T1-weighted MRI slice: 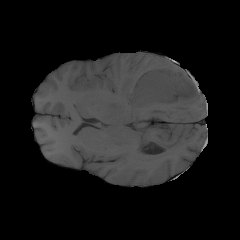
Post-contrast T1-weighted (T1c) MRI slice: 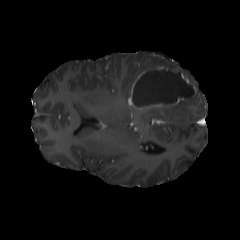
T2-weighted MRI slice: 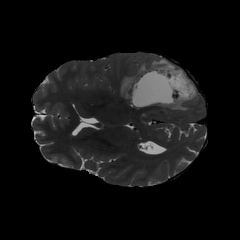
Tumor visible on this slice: yes